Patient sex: M
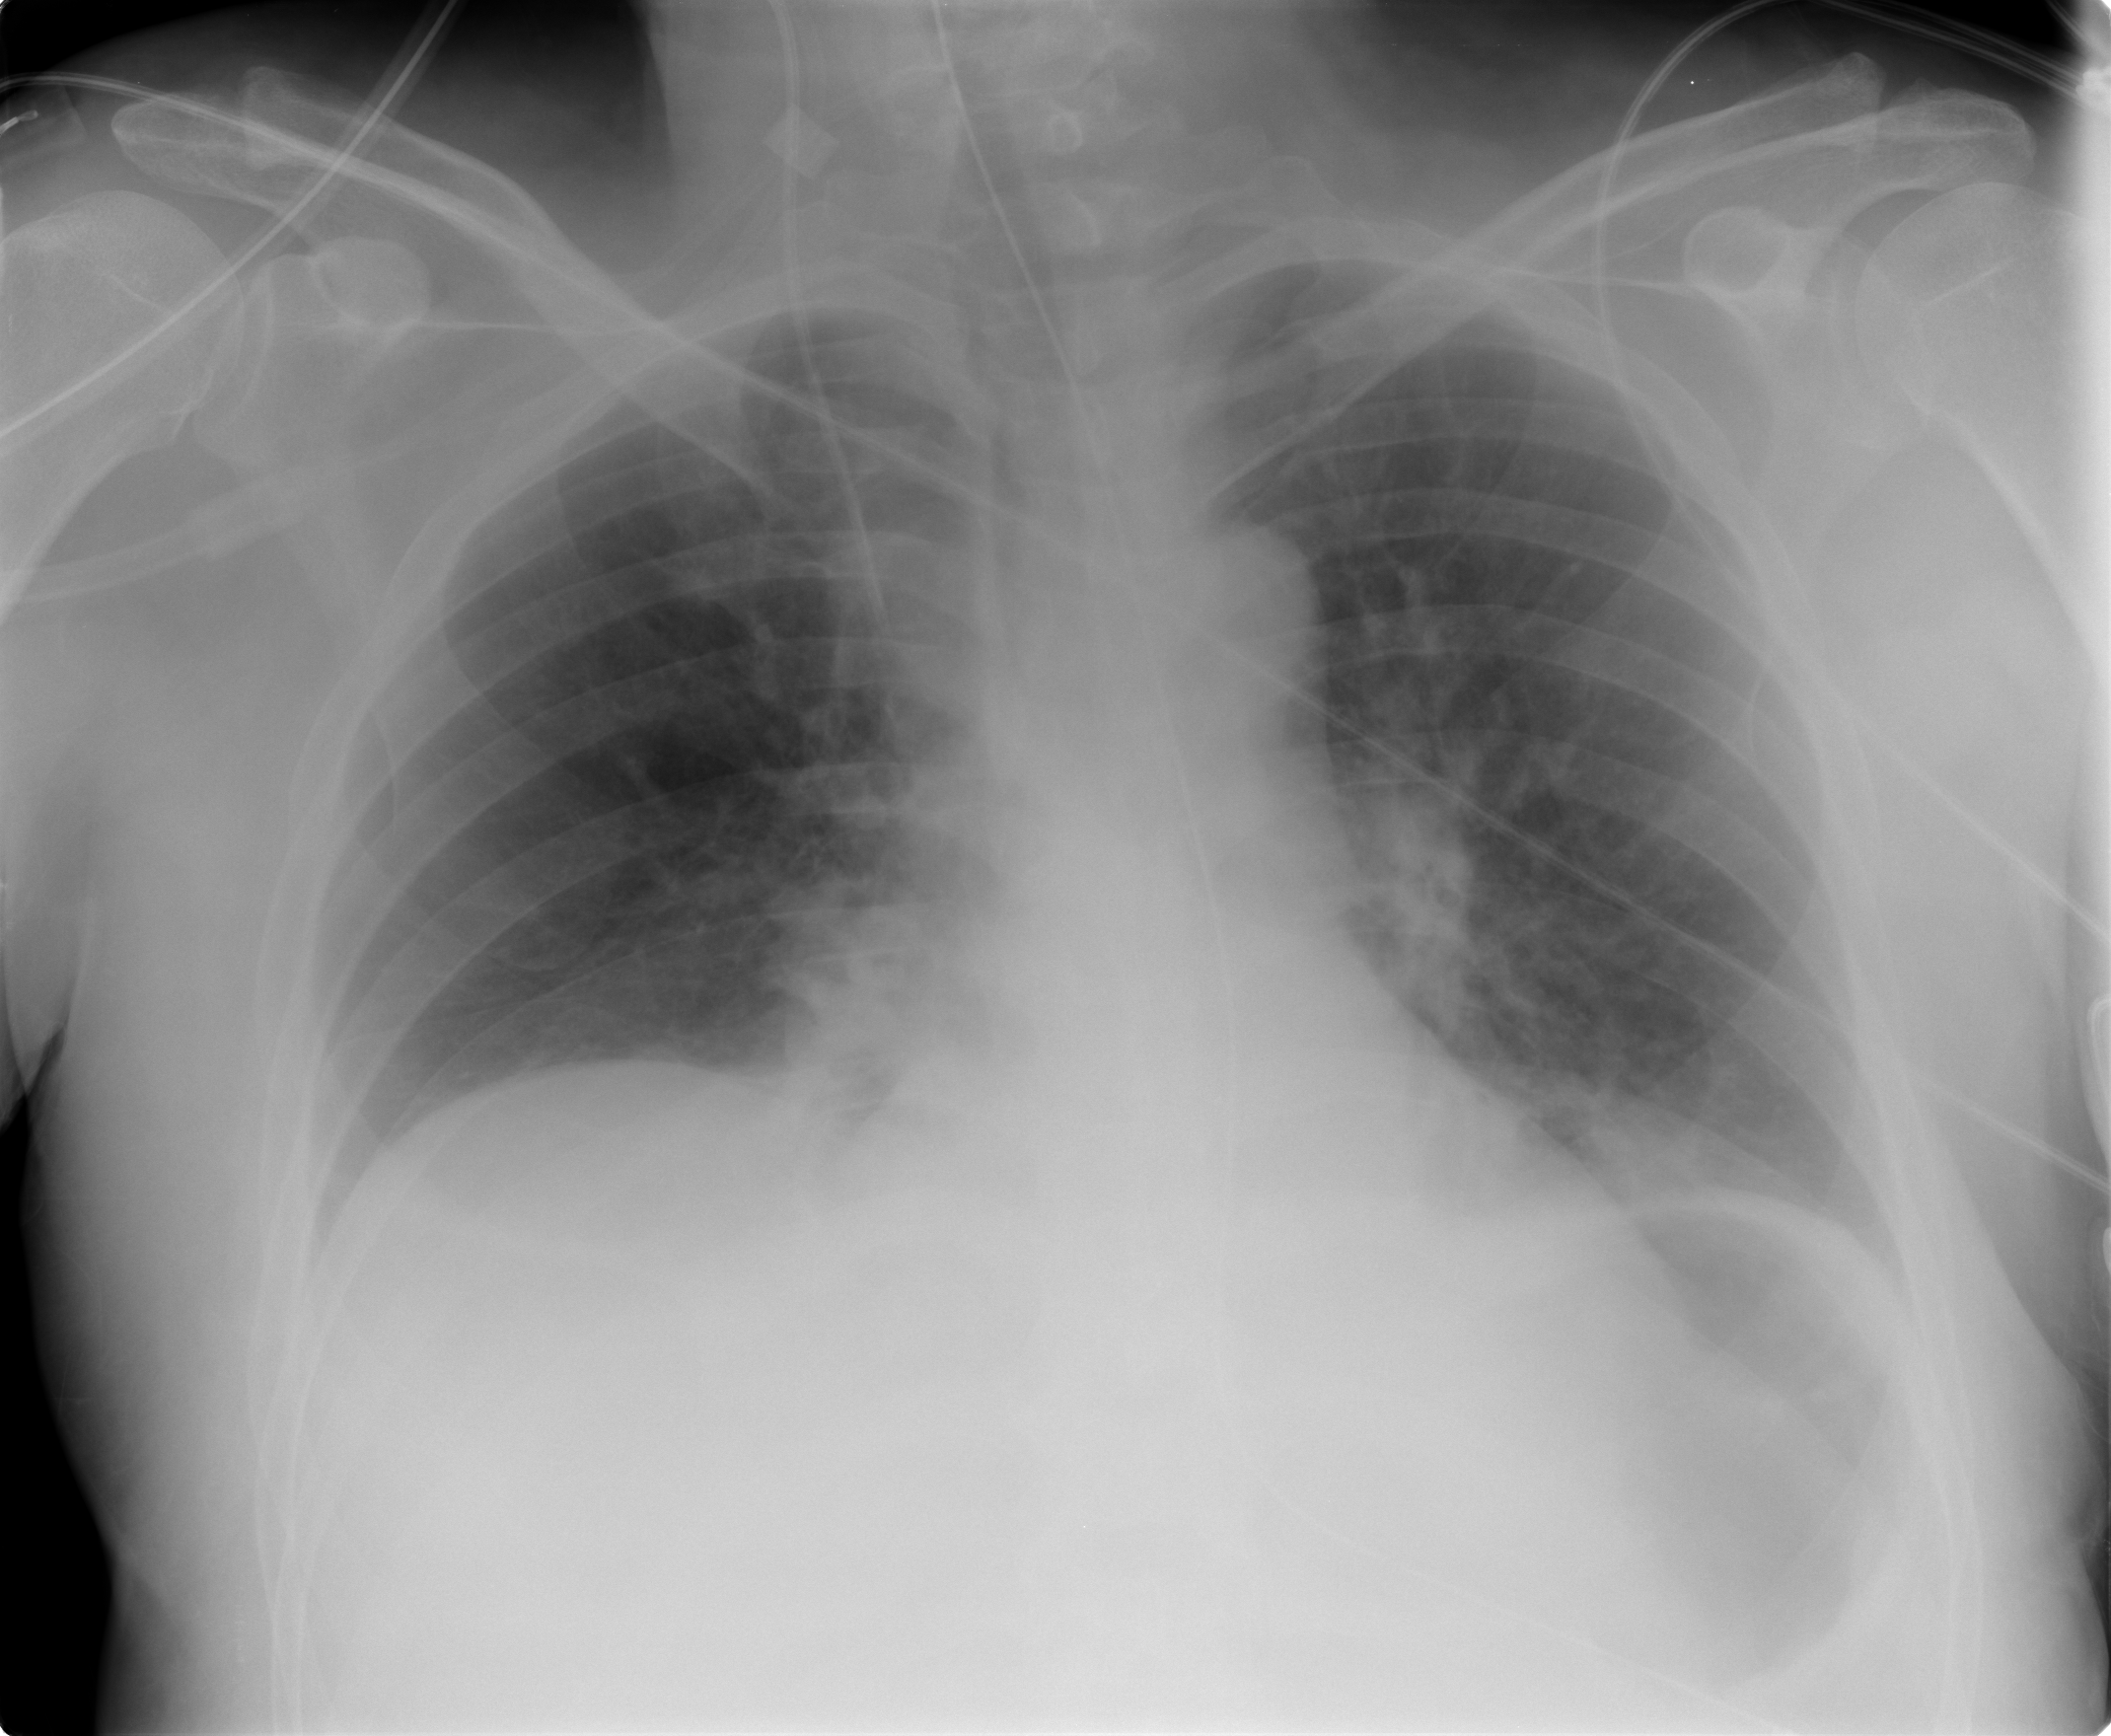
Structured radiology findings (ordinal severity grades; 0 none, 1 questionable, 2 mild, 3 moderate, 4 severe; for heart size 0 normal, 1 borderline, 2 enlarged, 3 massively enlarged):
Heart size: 0
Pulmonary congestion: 0
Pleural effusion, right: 0
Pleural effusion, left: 0
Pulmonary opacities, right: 0
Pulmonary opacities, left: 0
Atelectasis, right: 0
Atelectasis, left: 1